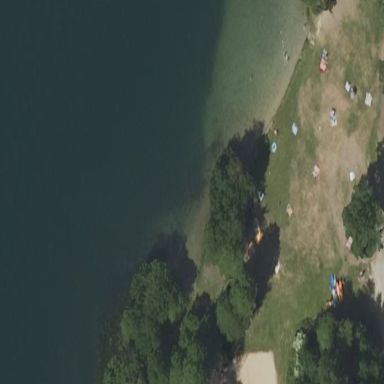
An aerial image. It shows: Beach with grassy surface inviting for swimming.